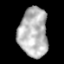
Tissue: lung
Cell type: Myeloid cells
Senescence score: 0.1863
Nuclear area (px): 1395
Mean DAPI intensity: 181.718